Question: I do try to get text datas from JSON, i do. But when it is time to write they are not exactly fitting. My XML file is here...
'''
<?xml version="1.0" encoding="utf-8"?>
<LinearLayout xmlns:android="http://schemas.android.com/apk/res/android"
android:layout_width="match_parent"
android:layout_height="match_parent"
android:orientation="vertical" >
<TextView
android:id="@+id/txt_questionAdjective"
android:layout_width="fill_parent"
android:layout_height="139dp"
android:layout_gravity="center_vertical"
android:layout_marginTop="15dp" />
<RadioGroup
android:id="@+id/grp_options"
android:layout_width="wrap_content"
android:layout_height="wrap_content" >
<RadioButton
android:id="@+id/rdb_optionA"
android:layout_width="wrap_content"
android:layout_height="wrap_content"
android:layout_marginTop="20dp" />
<TextView
android:id="@+id/txt_optionA"
android:layout_width="wrap_content"
android:layout_height="wrap_content"/>
<RadioButton
android:id="@+id/rdb_optionB"
android:layout_width="wrap_content"
android:layout_height="wrap_content"
android:layout_marginTop="20dp" />
<TextView
android:id="@+id/txt_optionB"
android:layout_width="wrap_content"
android:layout_height="wrap_content" />
<RadioButton
android:id="@+id/rdb_optionC"
android:layout_width="wrap_content"
android:layout_height="wrap_content"
android:layout_marginTop="20dp" />
<TextView
android:id="@+id/txt_optionC"
android:layout_width="wrap_content"
android:layout_height="wrap_content"/>
<RadioButton
android:id="@+id/rdb_optionD"
android:layout_width="wrap_content"
android:layout_height="wrap_content"
android:layout_marginTop="20dp" />
<TextView
android:id="@+id/txt_optionD"
android:layout_width="wrap_content"
android:layout_height="wrap_content" />
</RadioGroup>
</LinearLayout>
'''
And what it looks like after that.

How can i set C and D options next to radiobuttons ? Thanks in advance.
I deleted the textView parts in XML and used the for loop which @Gabriella Angelova provided me. That really helped. Thanks.
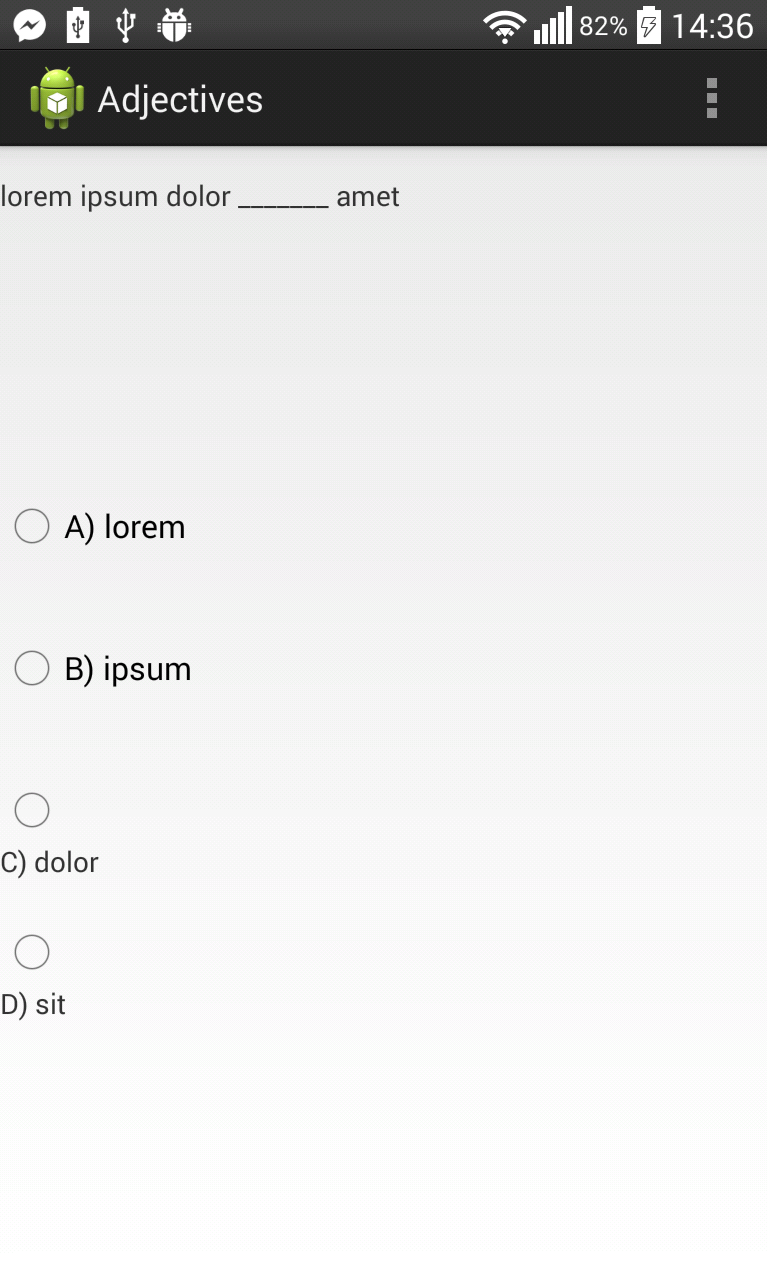
Answer: You could use the following code snipet to set the text of your radio buttons dynamically:
'''
RadioGroup radioGroup = (RadioGroup)findViewById(R.id.grp_options);
for (int i = 0; i < radioGroup .getChildCount(); i++) {
((RadioButton) radioGroup.getChildAt(i)).setText(*your value from JSON*);
}
'''